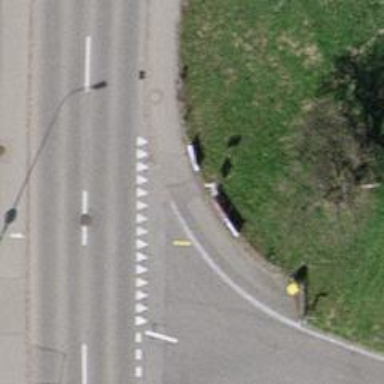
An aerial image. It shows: Bus stop with platform for public transport.